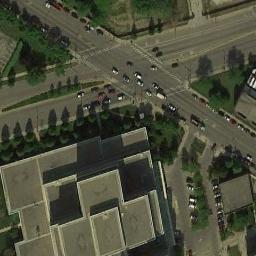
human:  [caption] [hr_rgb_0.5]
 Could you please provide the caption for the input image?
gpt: There are many buildings of different shapes and sizes beside the intersection .

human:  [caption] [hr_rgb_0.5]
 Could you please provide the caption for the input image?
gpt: There are many moving and waiting vehicles on the slanted intersection of the intersection, There are many buildings and some trees around the intersection, And many cars are parked in the open space beside the intersection .

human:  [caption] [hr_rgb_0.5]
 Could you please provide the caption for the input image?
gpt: A tilted intersection with dense traffic is between some buildings and green areas .

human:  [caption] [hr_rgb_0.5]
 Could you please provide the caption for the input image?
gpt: There are houses and trees near the crossroads .

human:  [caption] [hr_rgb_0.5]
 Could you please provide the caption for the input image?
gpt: There are some gray buildings beside the intersection .